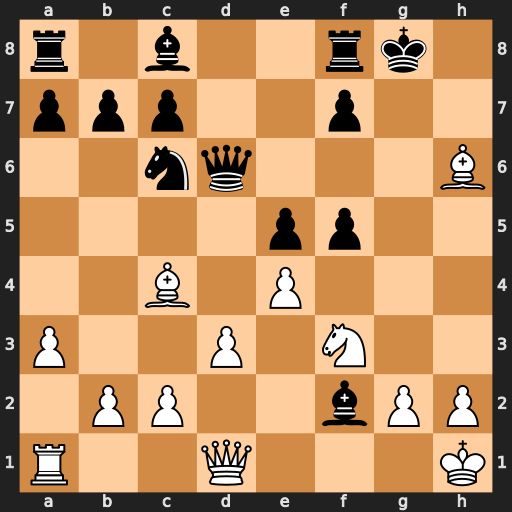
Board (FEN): r1b2rk1/ppp2p2/2nq3B/4pp2/2B1P3/P2P1N2/1PP2bPP/R2Q3K
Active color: w
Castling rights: -
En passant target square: -
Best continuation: Qd2